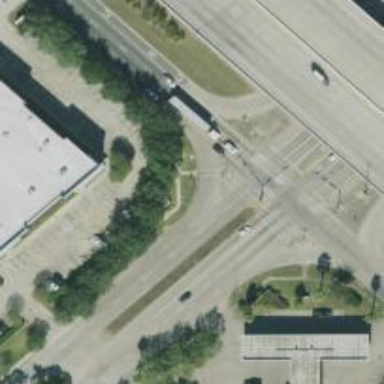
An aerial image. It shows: Secondary road with frontage road.